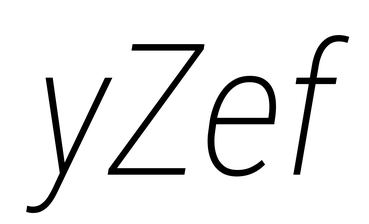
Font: Roboto-Italic_Condensed_ExtraLight_Italic